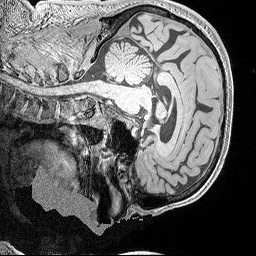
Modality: MP2RAGE
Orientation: sagittal
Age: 66
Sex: male
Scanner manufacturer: siemens
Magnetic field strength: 3 T
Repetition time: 5 s
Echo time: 0.00298 s